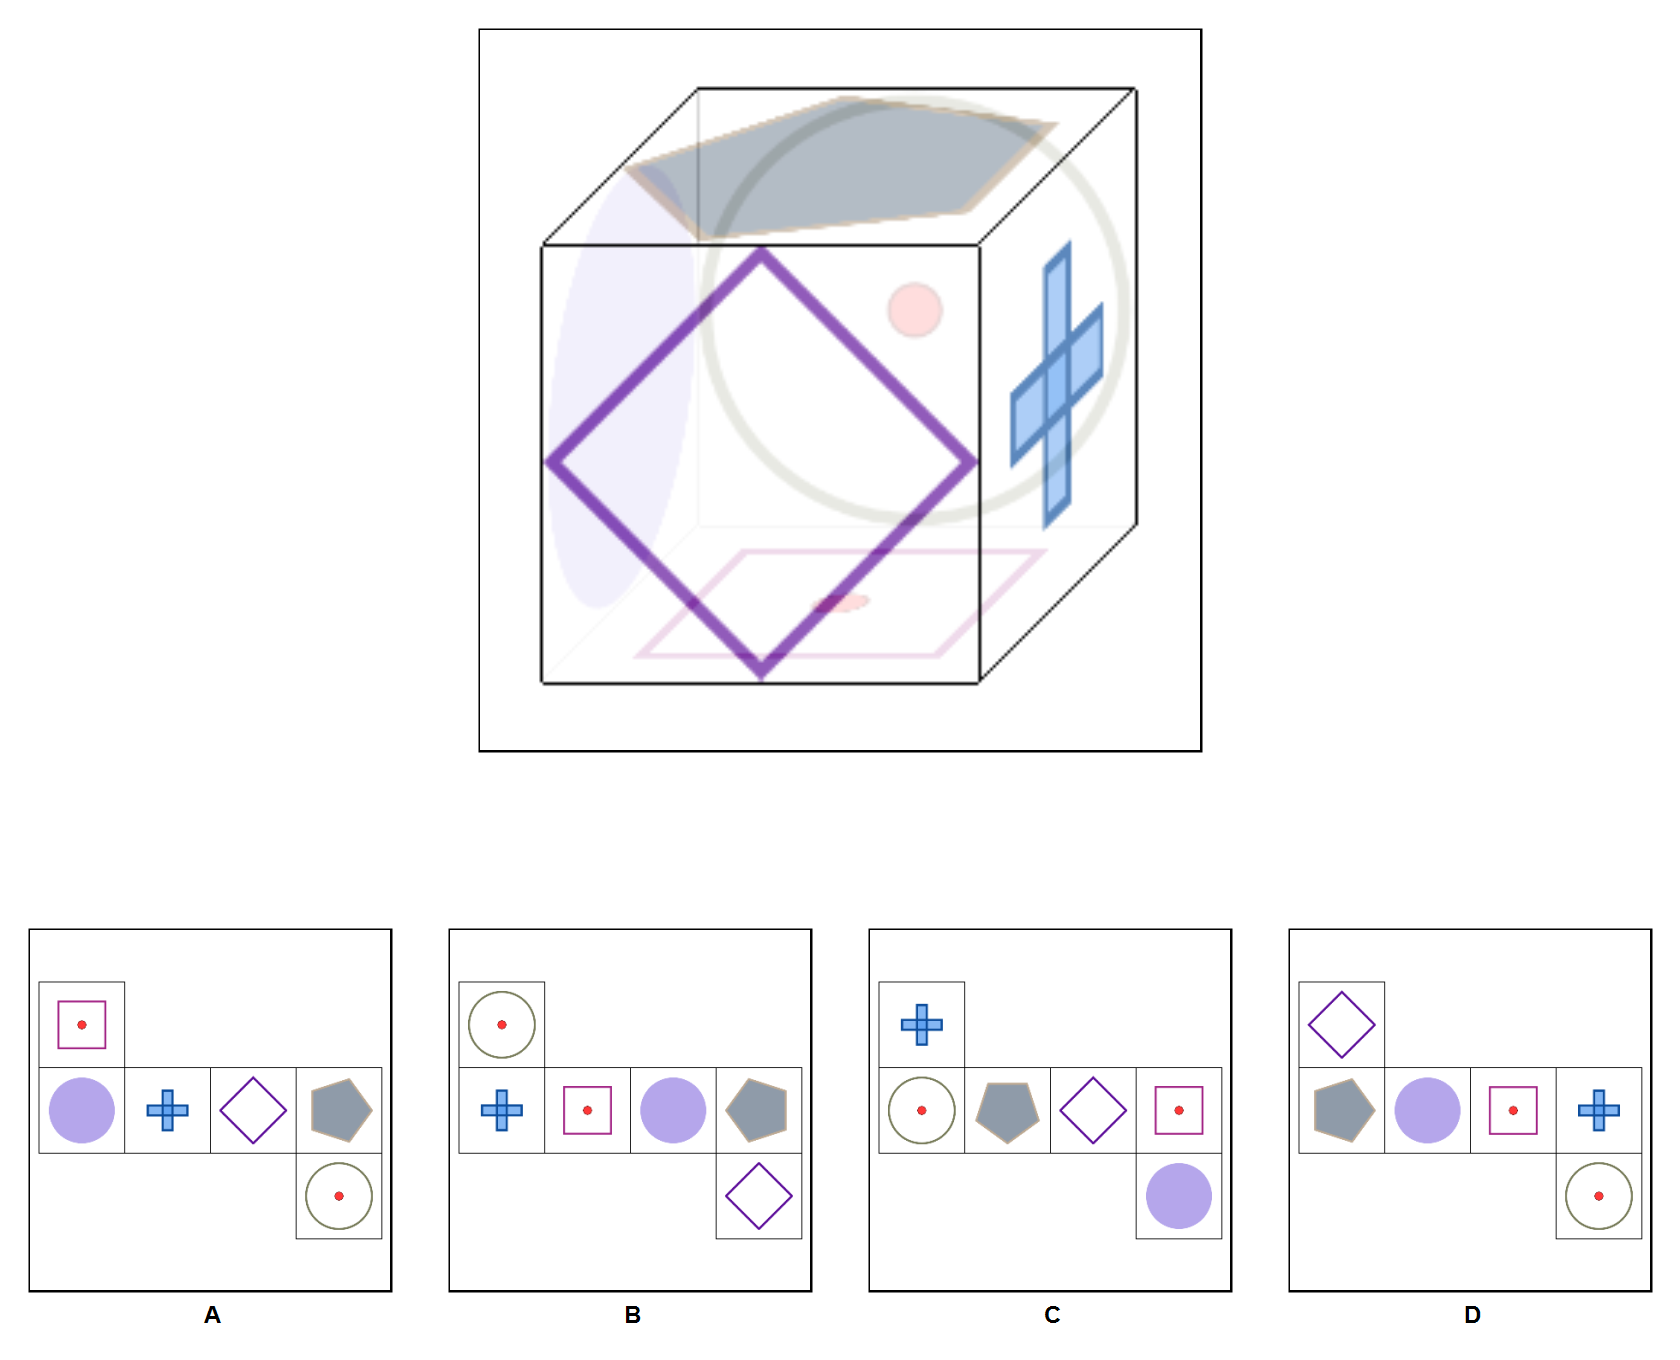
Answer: A